Question: I'm assisting one of my co-worker who couldn't get our application to work. I found out that he was using SQL Server 2012 and the error comes down to the application runs the following SQL query:
'''
SELECT
SMS_INSTITUTIONS.SMS_INSTITUTION_NR,
SMS_INSTITUTIONS.ID,
SMS_INSTITUTIONS.NAME,
SMS_INSTITUTIONS.EXTERNAL
FROM
SMS_INSTITUTIONS
'''
So I tested this by running this query in SQL Server 2008 using Management Studio and it runs fine. However upon testing this exact same query running the same database in SQL Server 2012 with Management Studio 2012 I get
> Msg 156, Level 15, State 1, Line 2
Incorrect syntax near the keyword 'EXTERNAL'.
We found out it works when we put [] around the 'EXTERNAL' reserved word then the query works with the SQL Server 2012 database.
'''
SELECT
SMS_INSTITUTIONS.SMS_INSTITUTION_NR,
SMS_INSTITUTIONS.ID,
SMS_INSTITUTIONS.NAME,
SMS_INSTITUTIONS.[EXTERNAL]
FROM
SMS_INSTITUTIONS
'''
Do you know if this is a new restriction on SQL Server 2012 or is there setting I need to enable? I Googled around but come up short with any direct explanation on this so far.

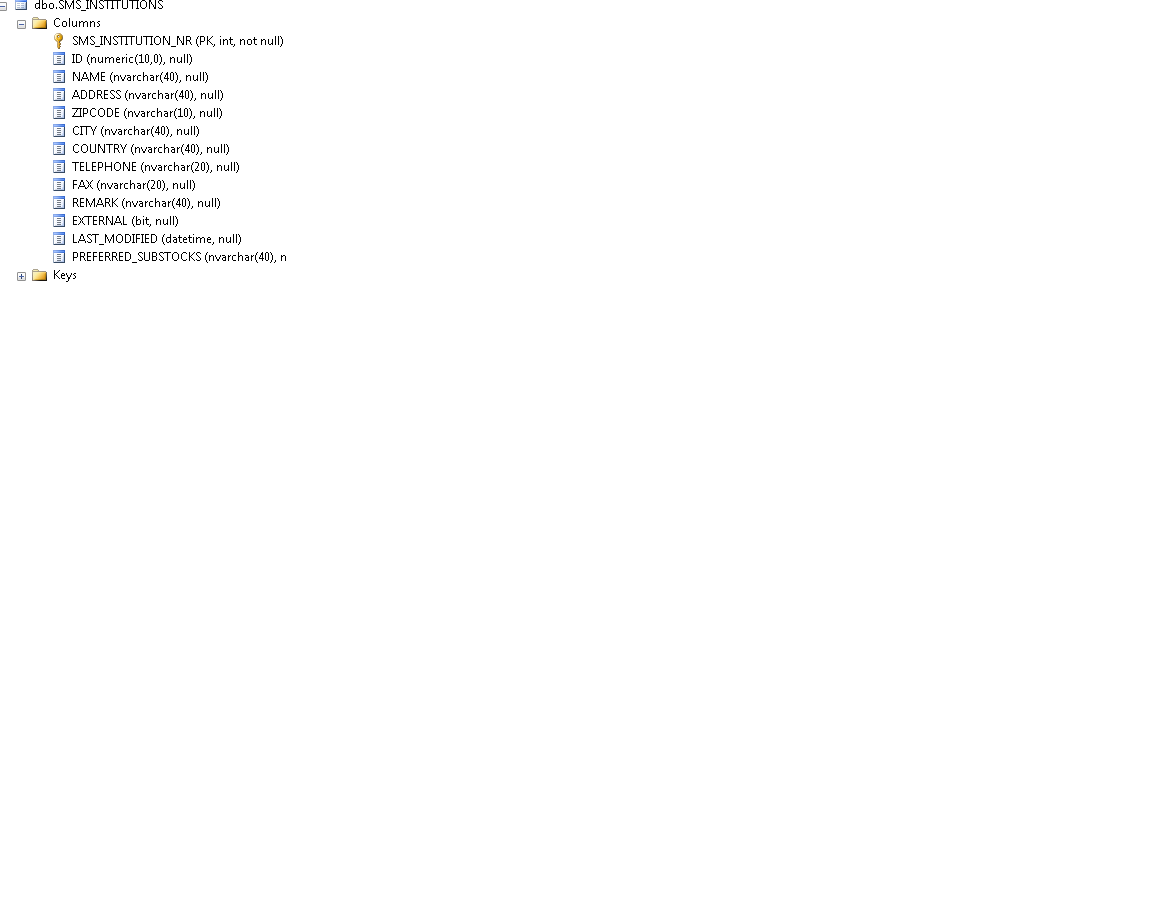
Answer: 'EXTERNAL' has been a reserved keyword since SQL Server .
My only thought is that you would have been running your 2008 database in the '80' (SQL Server 2000) compatibility mode. That mode is in SQL Server 2012.